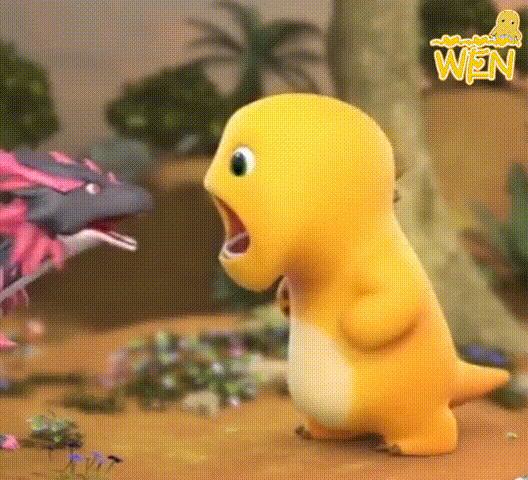
Label: nailong